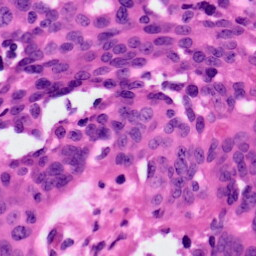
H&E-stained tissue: Ovarian